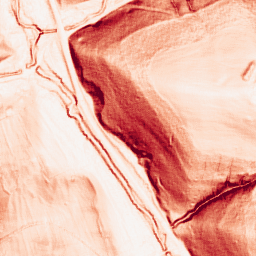
Category: morphological
Decomposition family: morphological_gradient
Decomposition parameters: size: 3
shape: square
Upsampling method: lanczos
Upsampling parameters: scale: 4
Upsampling scale: 4